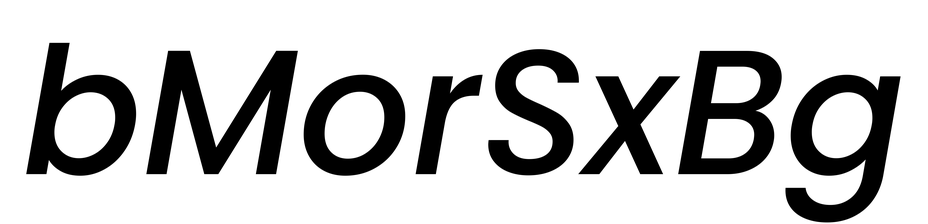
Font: Poppins-MediumItalic